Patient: sex M, age 78
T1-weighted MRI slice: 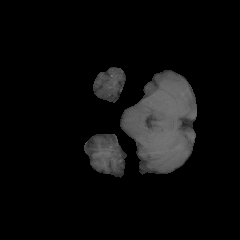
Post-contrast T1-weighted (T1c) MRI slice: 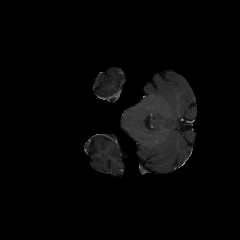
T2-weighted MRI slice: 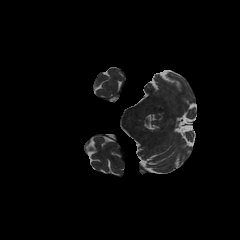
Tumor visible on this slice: no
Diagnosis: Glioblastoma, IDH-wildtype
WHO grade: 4